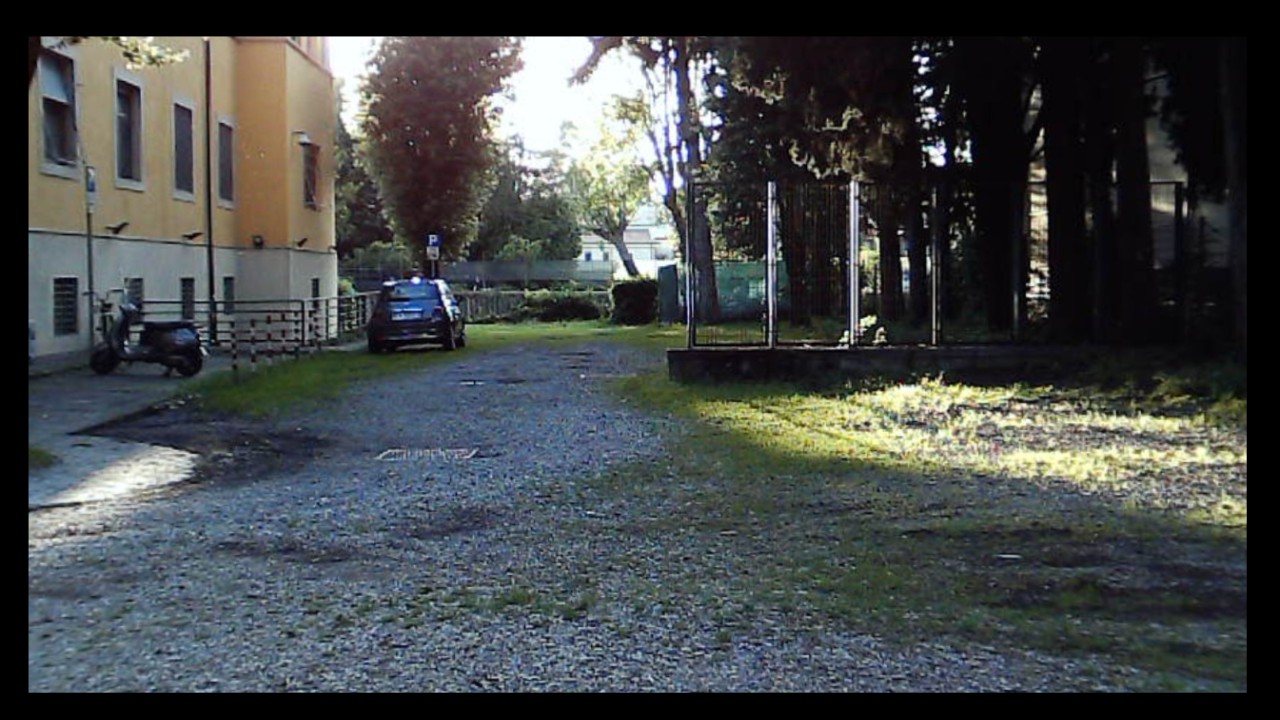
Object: Betafpv air75